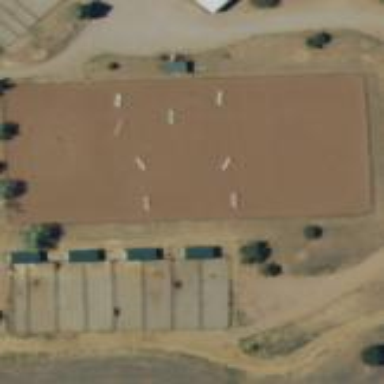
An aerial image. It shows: Equestrian pitch for leisure land activities.